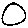
Label: circle